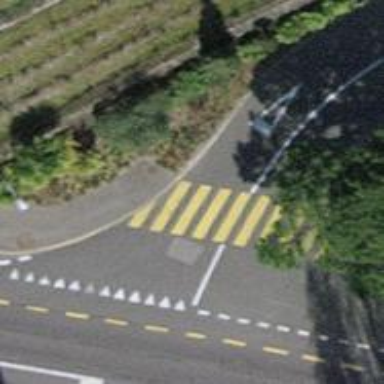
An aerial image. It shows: Uncontrolled road crossing.